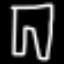
Label: pants